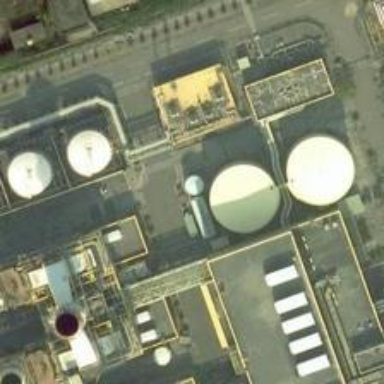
The complex structure of the plant, which has a variety of different buildings to ensure the efficiency of the factory .